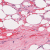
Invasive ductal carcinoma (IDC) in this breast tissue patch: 0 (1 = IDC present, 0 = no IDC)